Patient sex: M
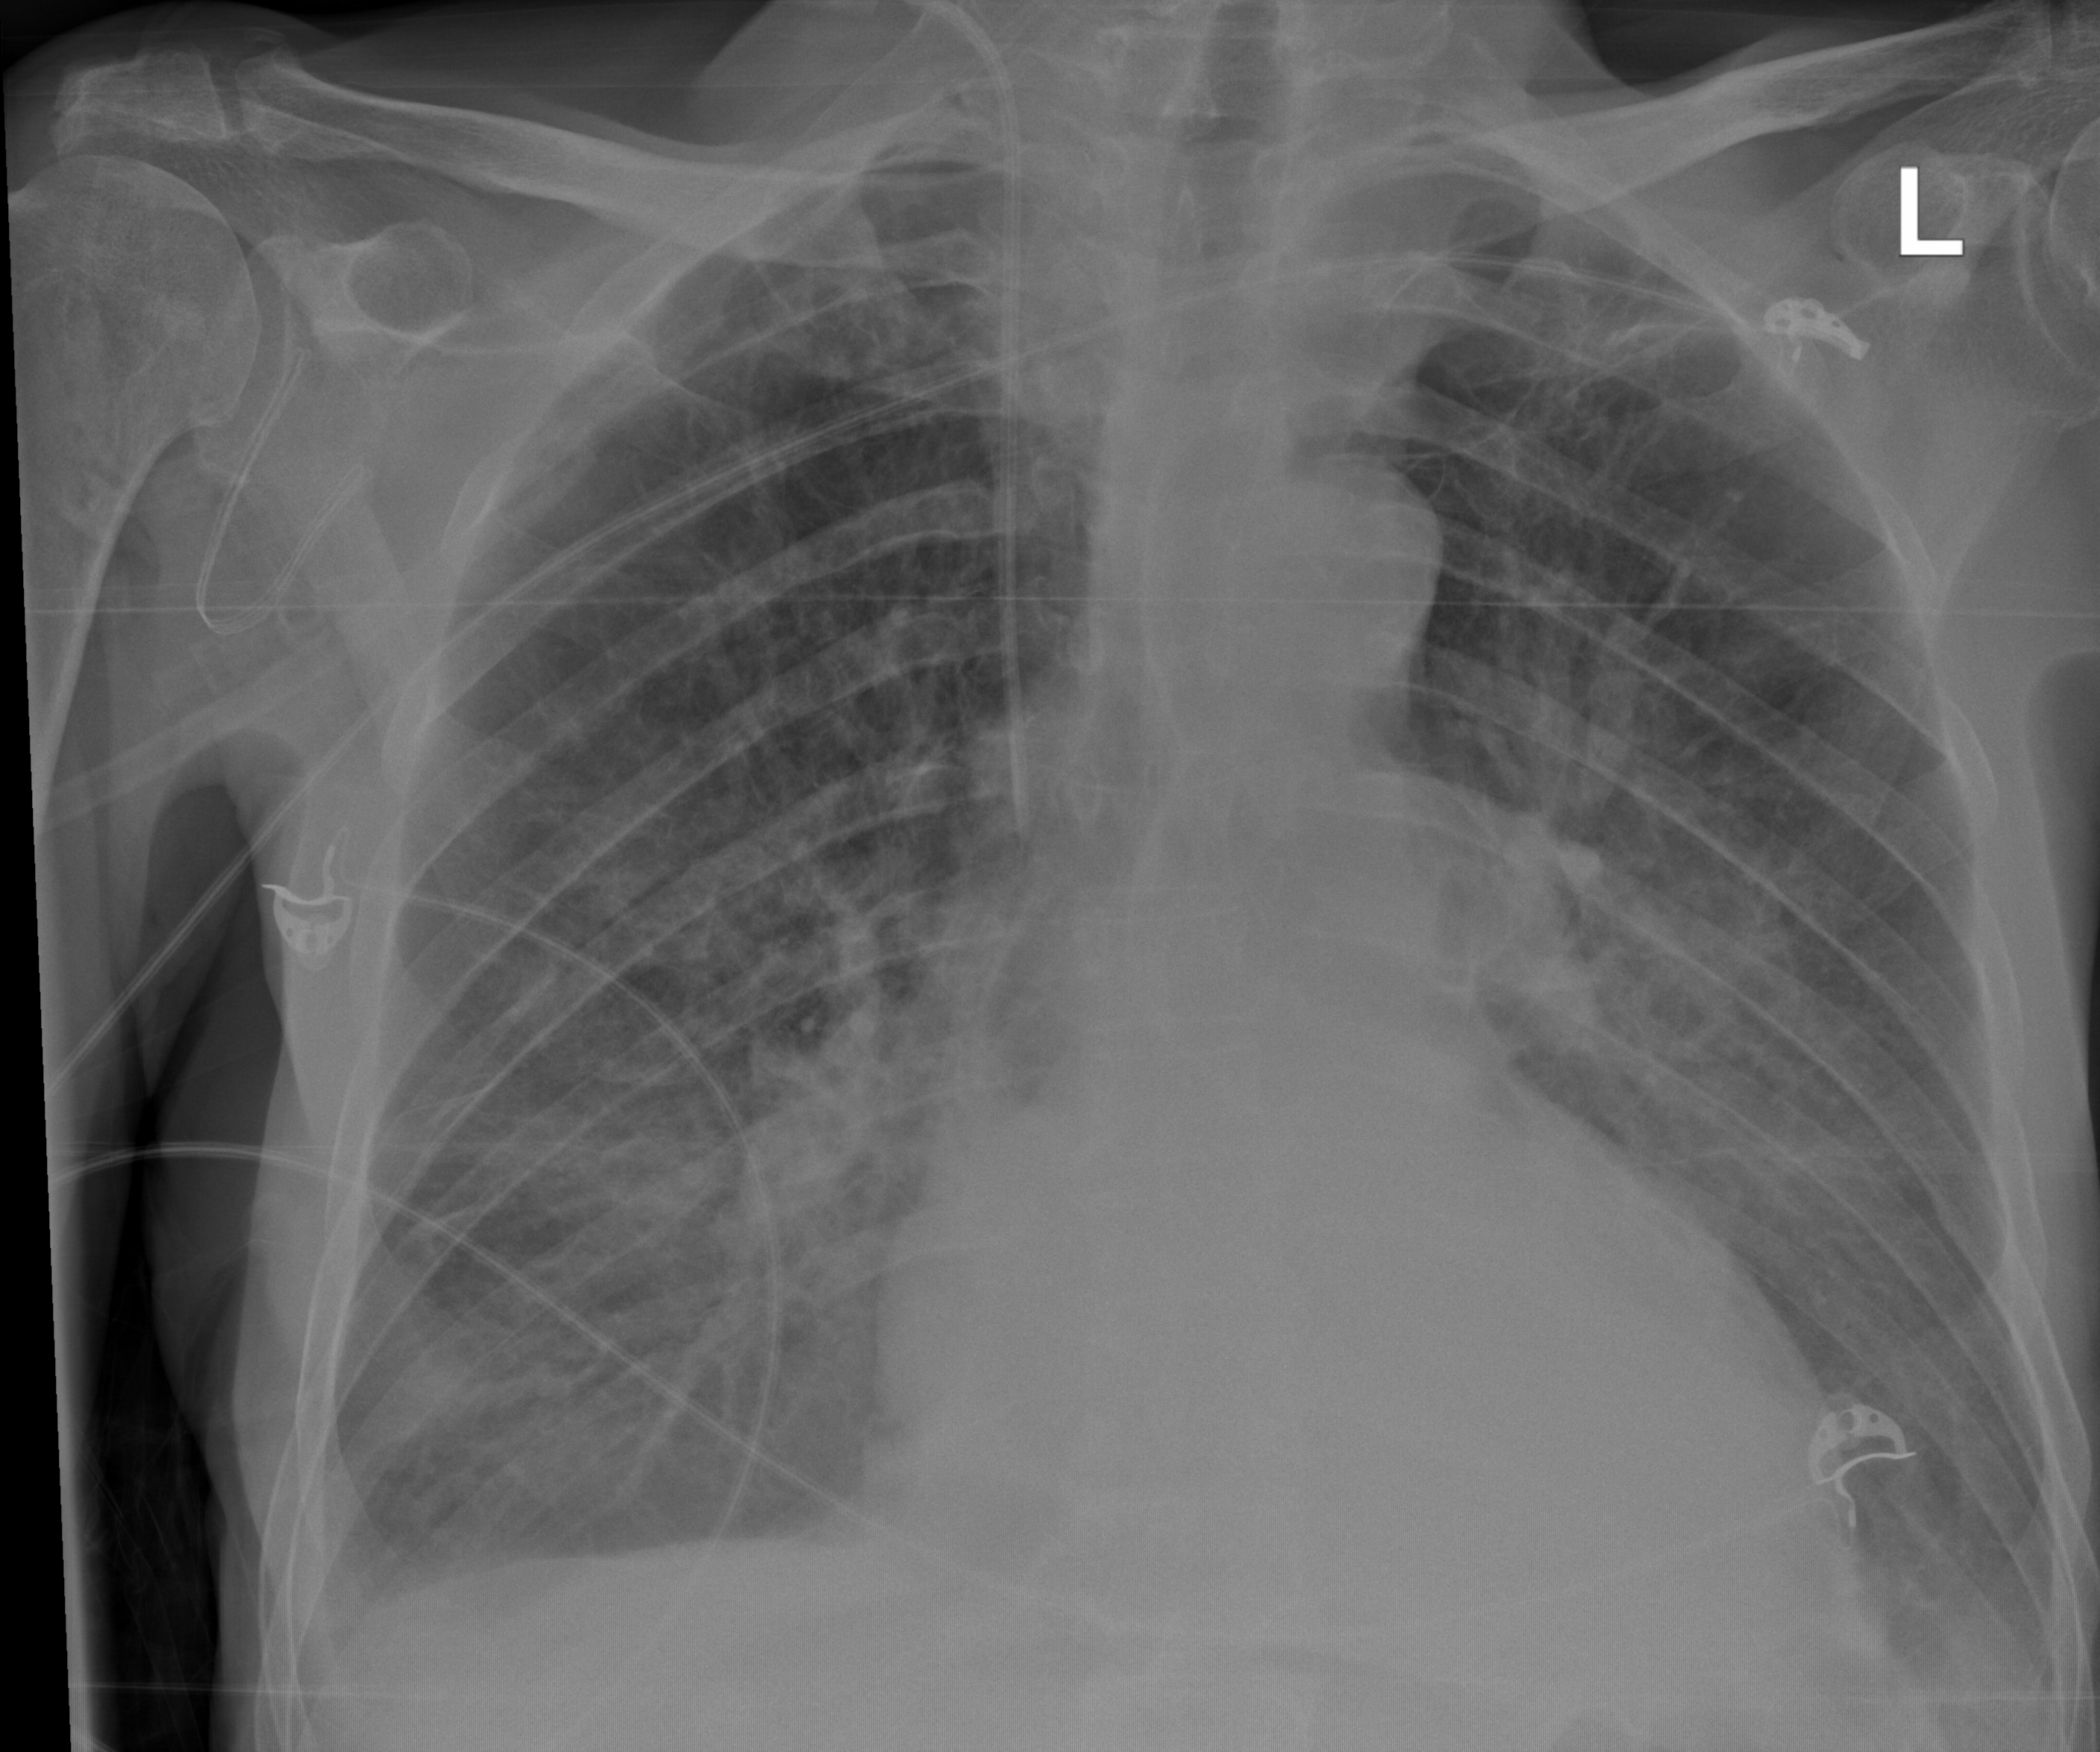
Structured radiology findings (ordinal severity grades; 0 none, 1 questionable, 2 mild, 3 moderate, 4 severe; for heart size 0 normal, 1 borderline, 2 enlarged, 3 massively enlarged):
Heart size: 1
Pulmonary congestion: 2
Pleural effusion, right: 2
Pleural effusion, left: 2
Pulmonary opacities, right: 2
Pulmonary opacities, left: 2
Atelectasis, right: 2
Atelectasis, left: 2